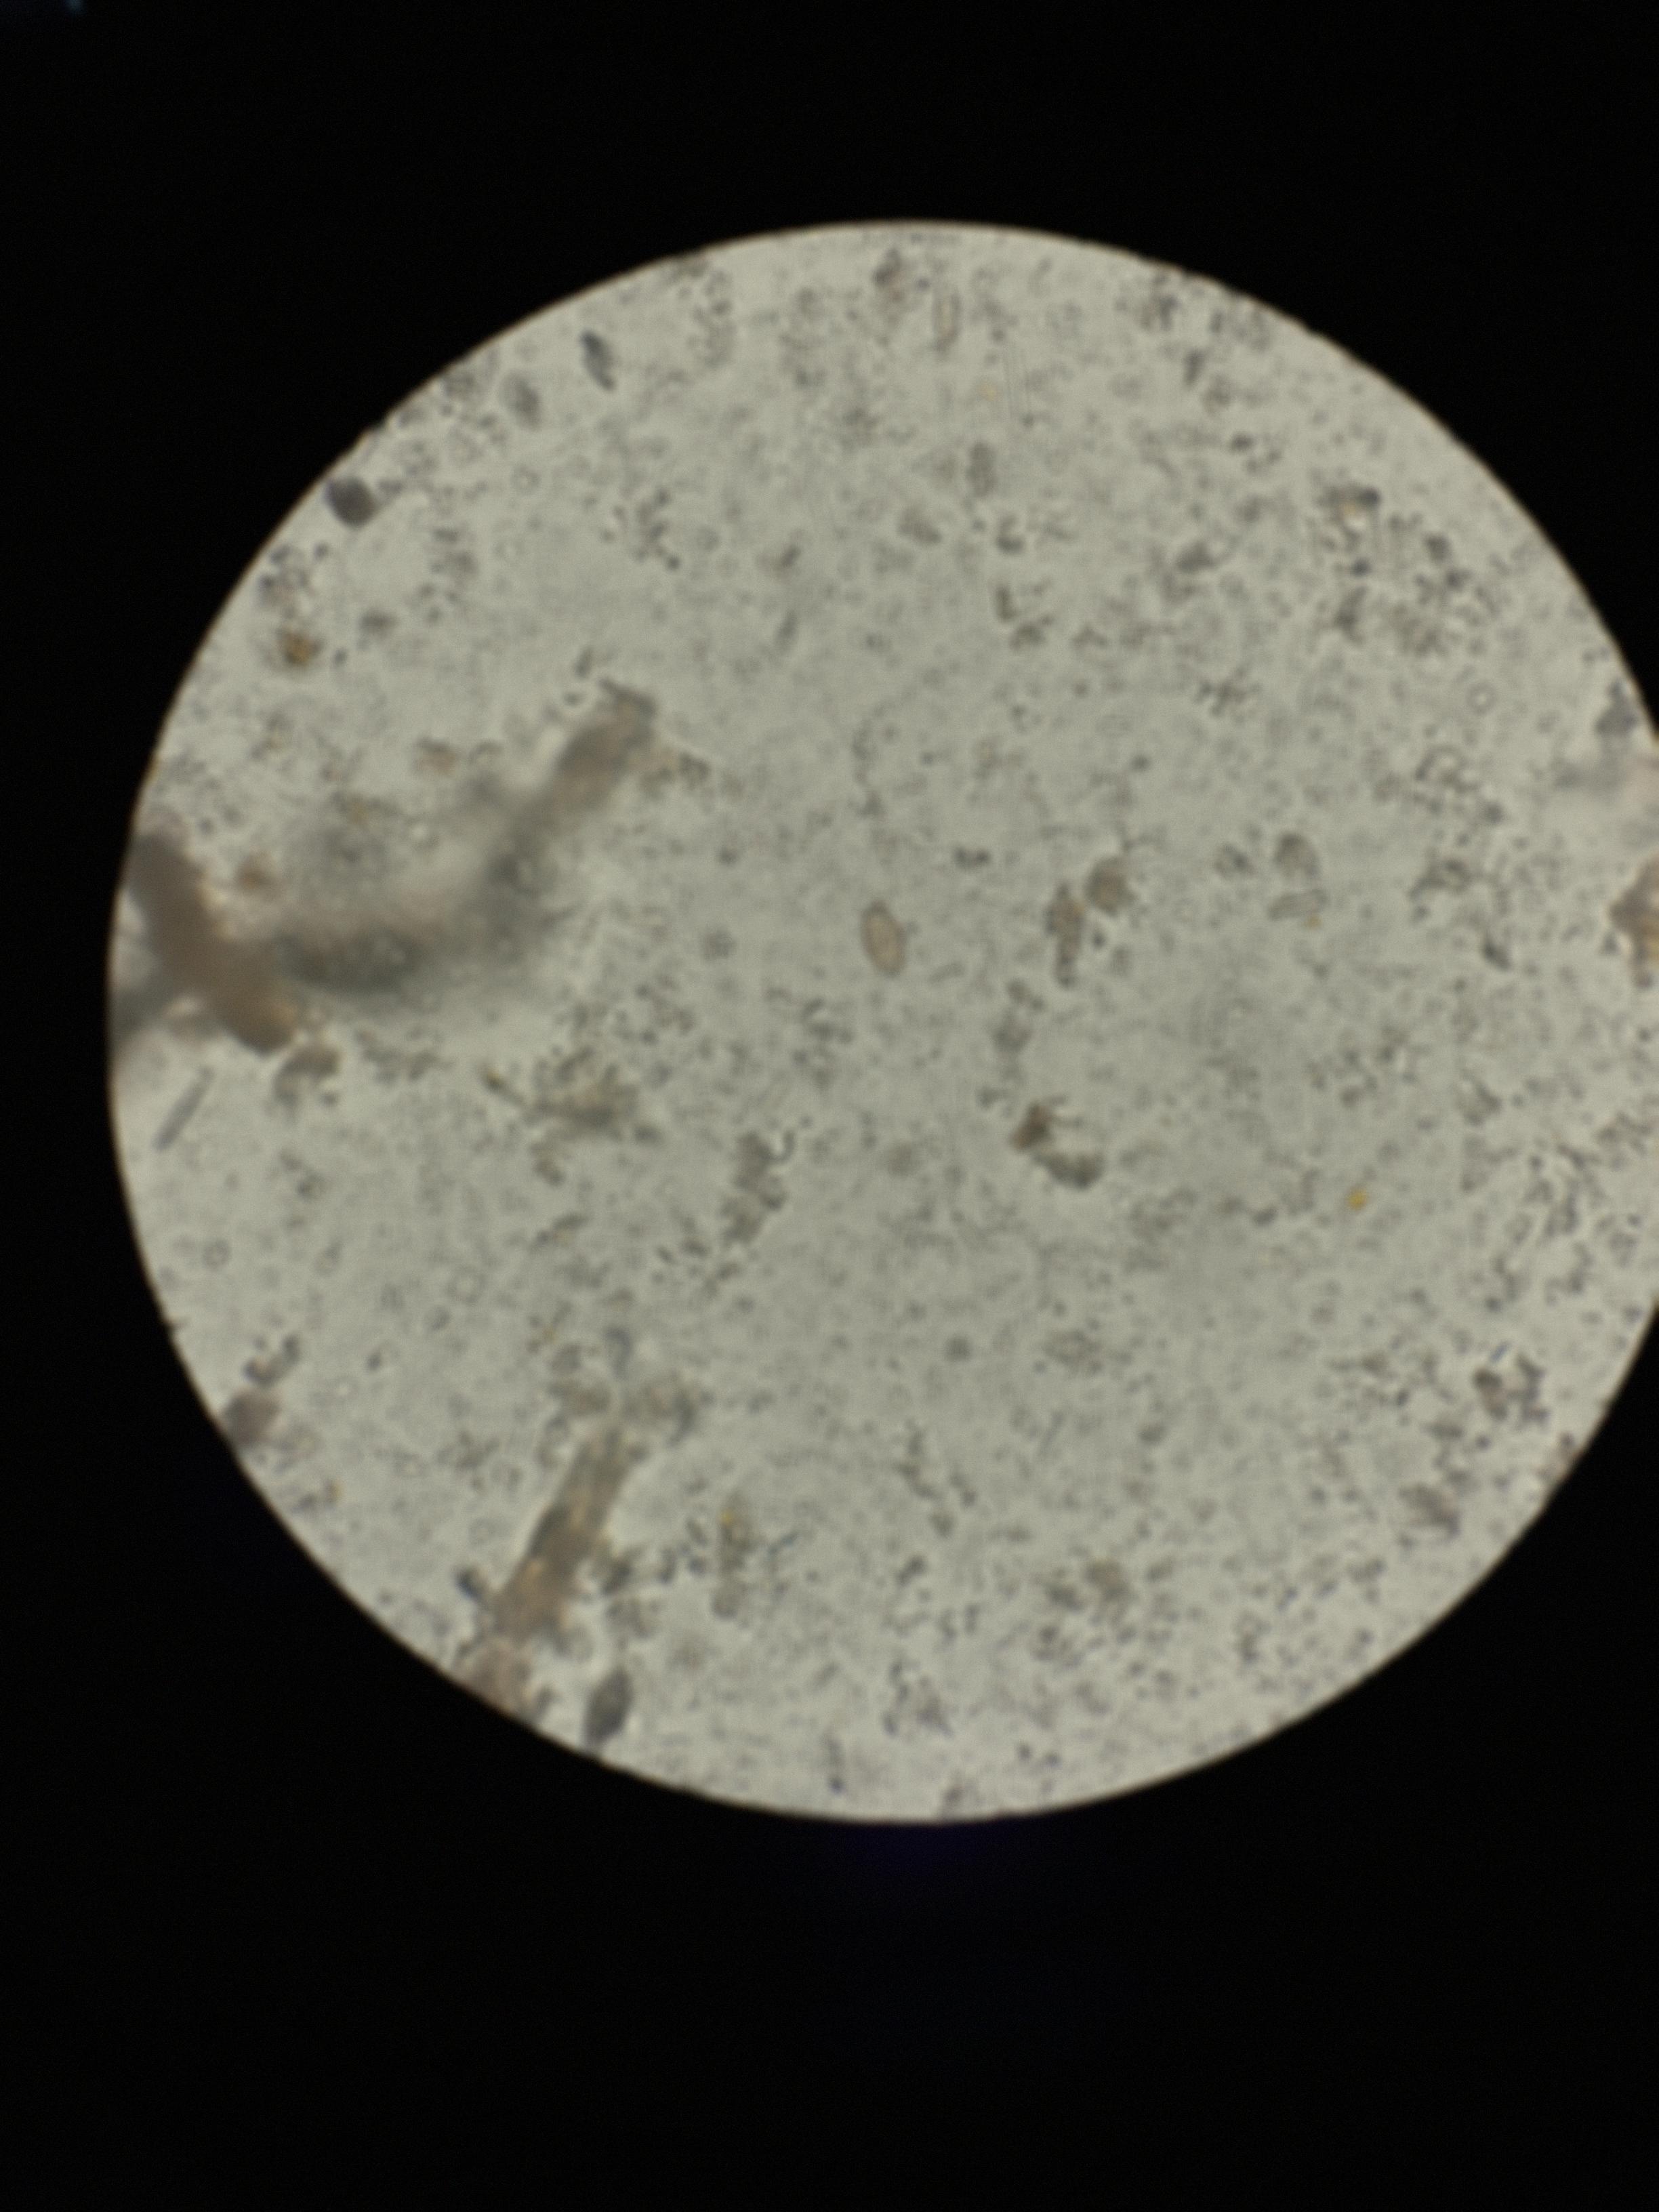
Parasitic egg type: Opisthorchis viverrine